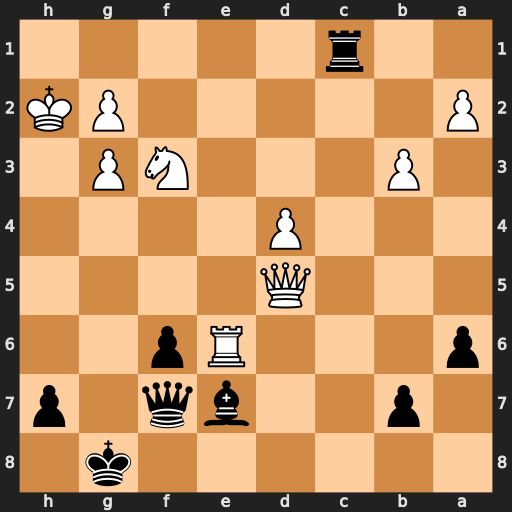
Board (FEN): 6k1/1p2bq1p/p3Rp2/3Q4/3P4/1P3NP1/P5PK/2r5
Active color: b
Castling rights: -
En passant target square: -
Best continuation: Rc6 Qxc6 bxc6